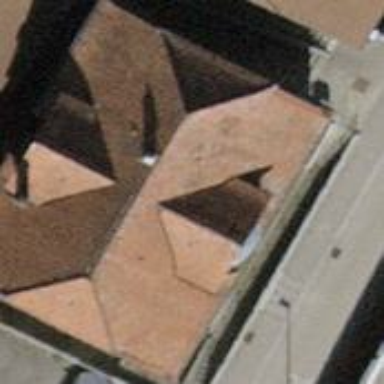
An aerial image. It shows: Building featuring apartments with half-hipped roof.